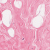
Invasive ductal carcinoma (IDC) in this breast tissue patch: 0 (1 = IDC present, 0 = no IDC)